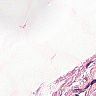
Metastatic tissue present: no